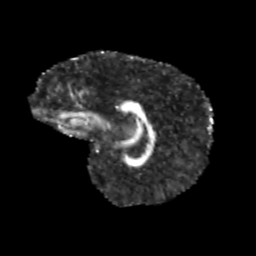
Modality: FA
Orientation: sagittal
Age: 10
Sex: male
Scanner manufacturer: siemens
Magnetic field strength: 3 T
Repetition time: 3.8 s
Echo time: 0.07 s